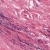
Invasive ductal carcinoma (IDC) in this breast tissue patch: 0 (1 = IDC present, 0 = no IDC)